Field crop: maize
Growth stage: 2
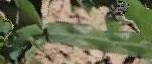
Species: maize